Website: home-depot
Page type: customer-info-address
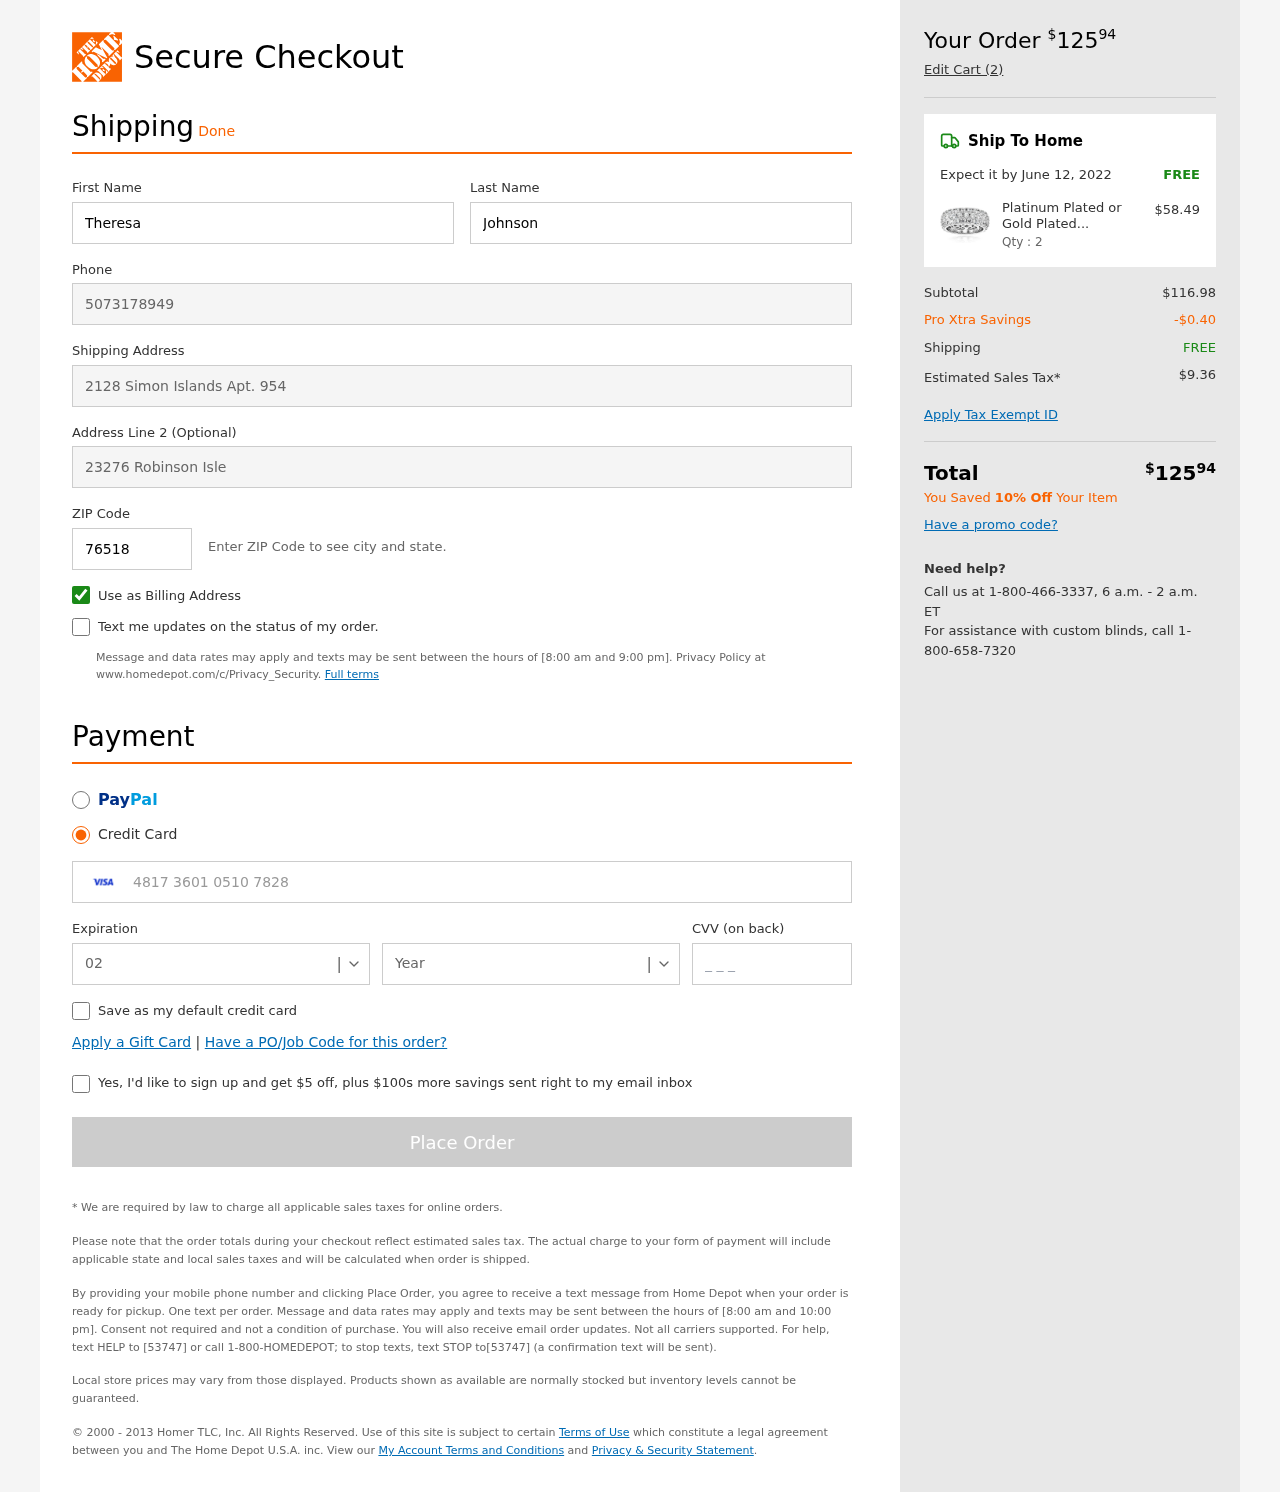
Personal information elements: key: PII_CARD_CVV
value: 173
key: PII_CARD_EXPIRY_MONTH
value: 02
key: PII_CARD_EXPIRY_YEAR
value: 27
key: PII_CARD_NUMBER
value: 4817 3601 0510 7828
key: PII_FIRSTNAME
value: Theresa
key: PII_LASTNAME
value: Johnson
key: PII_PHONE
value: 5073178949
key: PII_POSTCODE
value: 76518
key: PII_STREET
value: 2128 Simon Islands Apt. 954
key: PII_STREET2
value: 23276 Robinson Isle
Product elements: key: PRODUCT1_NAME
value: Platinum Plated or Gold Plated 3 Row Round Cut Pave Setting Ring with Swarovski Cubic Zirconia Plati
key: PRODUCT1_PRICE
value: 58.49
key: PRODUCT1_QUANTITY
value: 2
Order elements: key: ORDER_TOTAL
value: $12594
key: ORDER_NUM_ITEMS
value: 2
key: ORDER_DELIVERY_DATE
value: June 12, 2022
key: ORDER_SHIPPING_COST
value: FREE
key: ORDER_SUBTOTAL
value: $116.98
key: ORDER_DISCOUNT
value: -$0.40
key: ORDER_SHIPPING_COST2
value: FREE
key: ORDER_TAX
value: $9.36
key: ORDER_TOTAL2
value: $12594
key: ORDER_SAVINGS_MESSAGE
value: You Saved 10% Off Your Item